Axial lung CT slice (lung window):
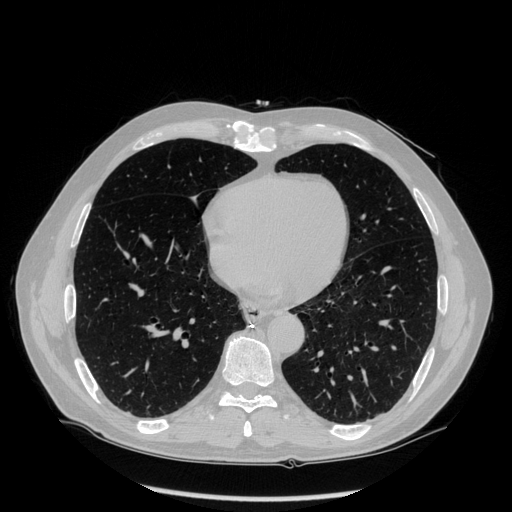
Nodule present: no